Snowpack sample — Loveland Pass, Silver Plume, Colorado, USA (12/14/25, 10:50 AM MST)
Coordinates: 39.664, -105.882
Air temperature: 36 °F
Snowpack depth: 67 cm
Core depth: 10 cm
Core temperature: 50 °F
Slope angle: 6°, slope face: 326°
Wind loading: low
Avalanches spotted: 0
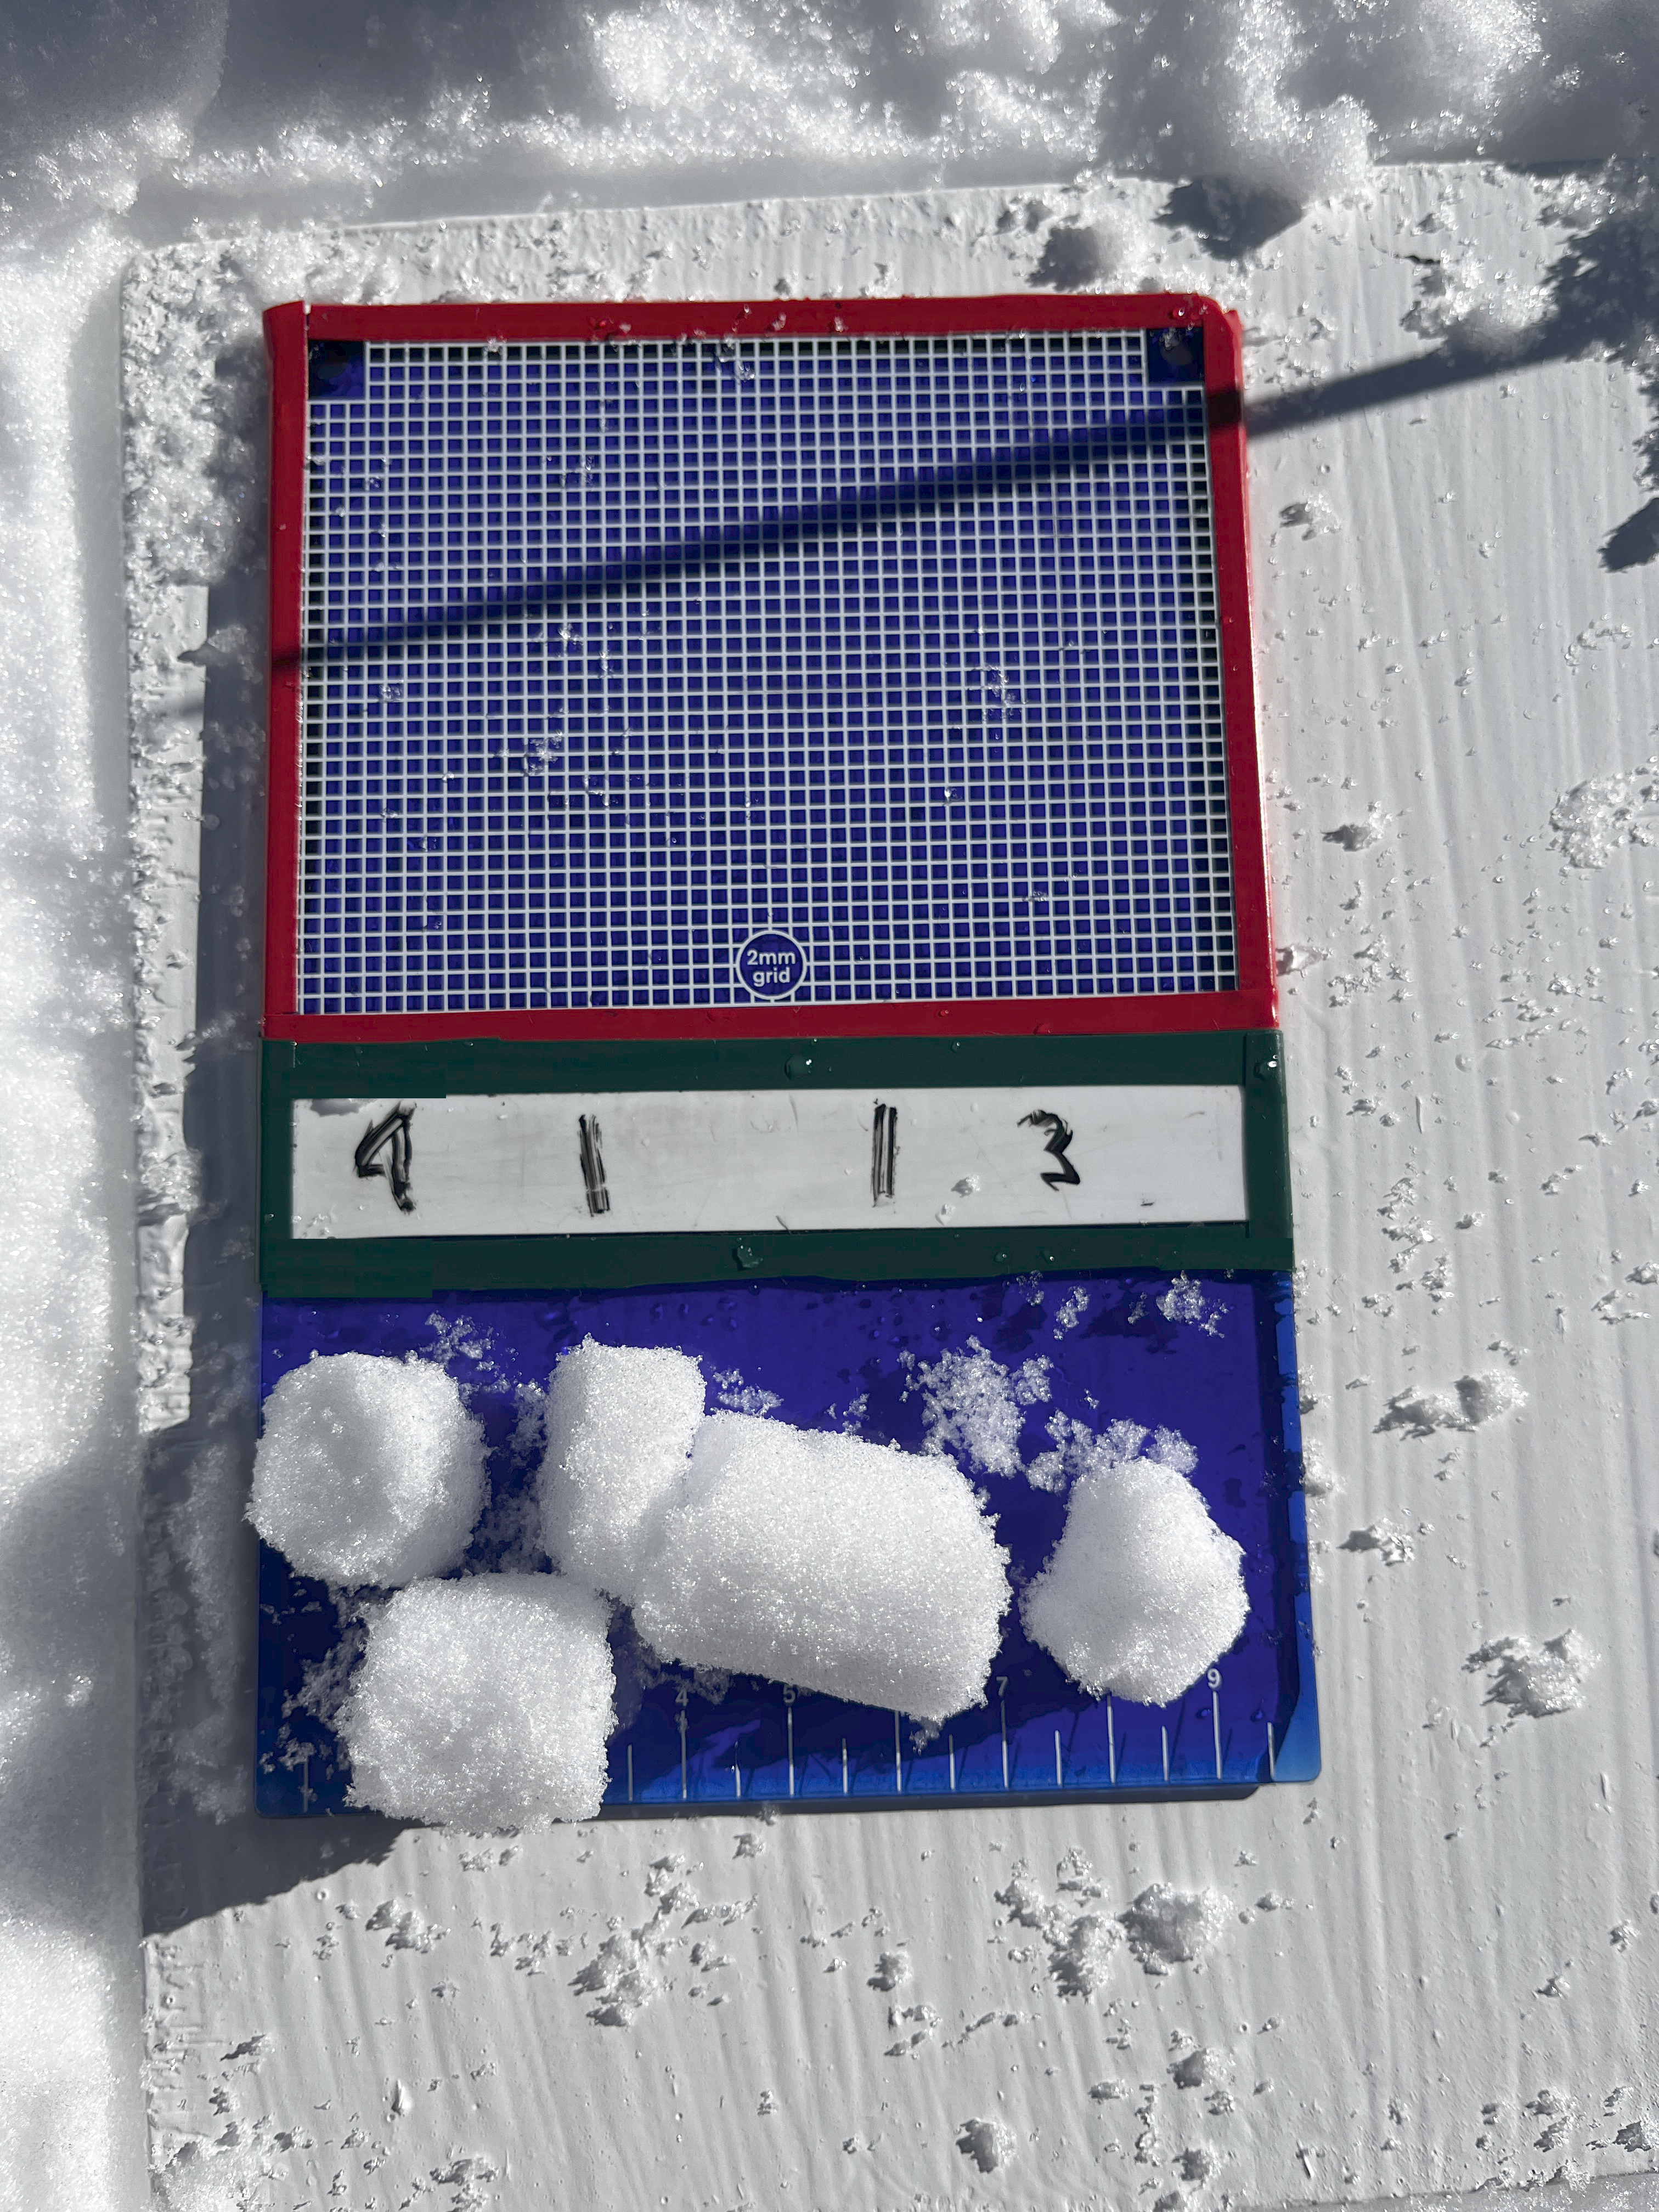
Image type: crystal_card
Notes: No avalanches spotted, very late start to the season with minimal snowpack